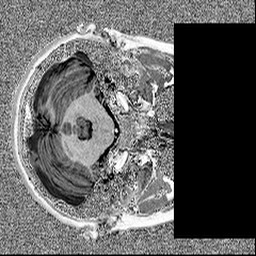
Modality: MP2RAGE
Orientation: axial
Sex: female